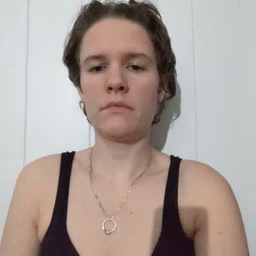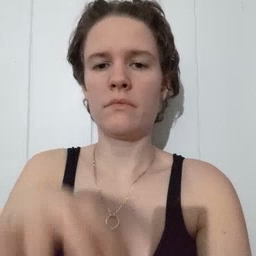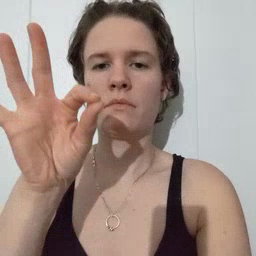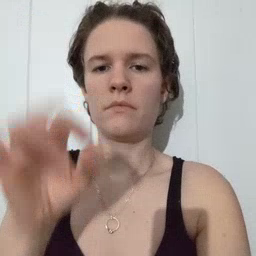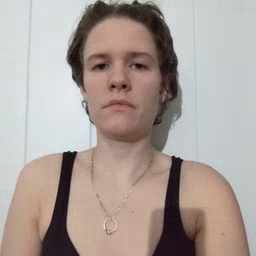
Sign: find